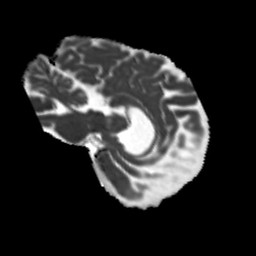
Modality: MD
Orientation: sagittal
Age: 64
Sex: male
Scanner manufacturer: siemens
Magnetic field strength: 3 T
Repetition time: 5.25 s
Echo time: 0.08 s